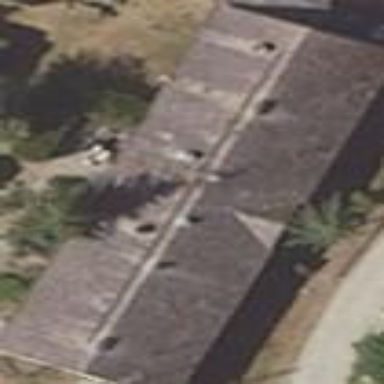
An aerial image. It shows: Gabled roof apartments building.